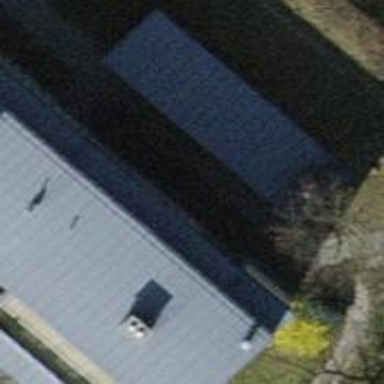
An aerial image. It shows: Shed.